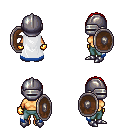
a pixel art fantasy rpg character, female body template, human, tanned skin, white trimmed cape, teal pants, red parted hairstyle, metal helm, gold gloves, metal boots, shield, four views (front, back, left, right), 2x2 character sprite sheet, small pixel art, hard edges, no anti-aliasing